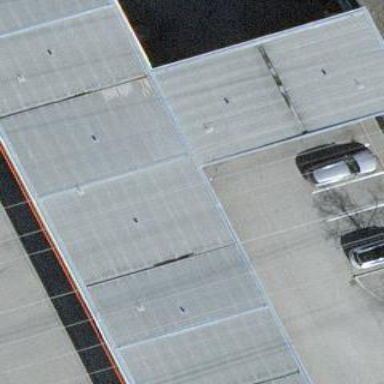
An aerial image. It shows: View of roof of building.